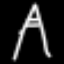
Label: The Eiffel Tower